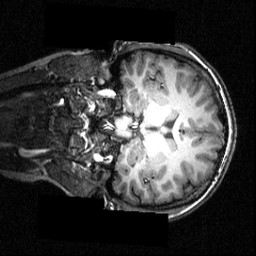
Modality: T1w
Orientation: coronal
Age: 19
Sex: female
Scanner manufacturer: siemens
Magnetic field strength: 3.951 T
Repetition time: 1.5 s
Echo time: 0.00335 s